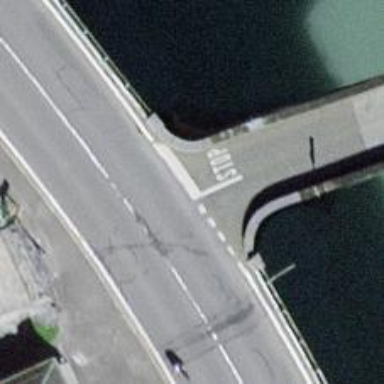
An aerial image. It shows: Road with stop sign.